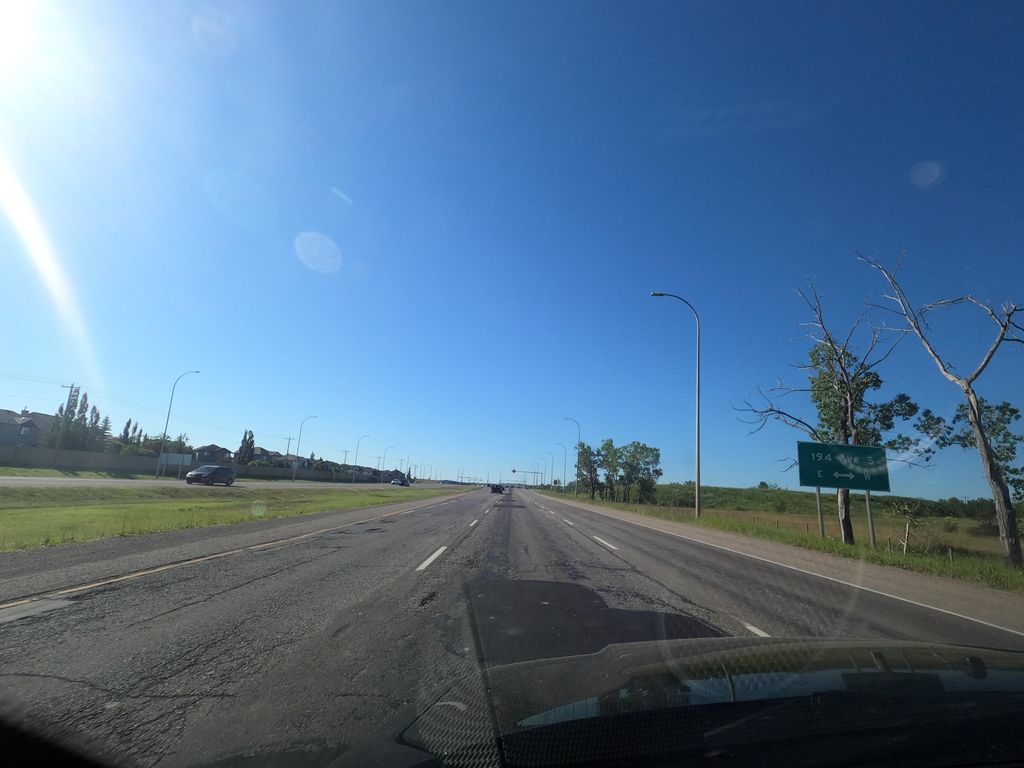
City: calgary